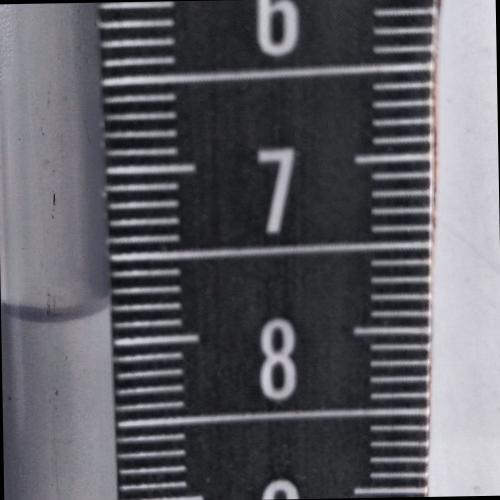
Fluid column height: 7.8 cm